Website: crate-barrel
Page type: customer-info-address
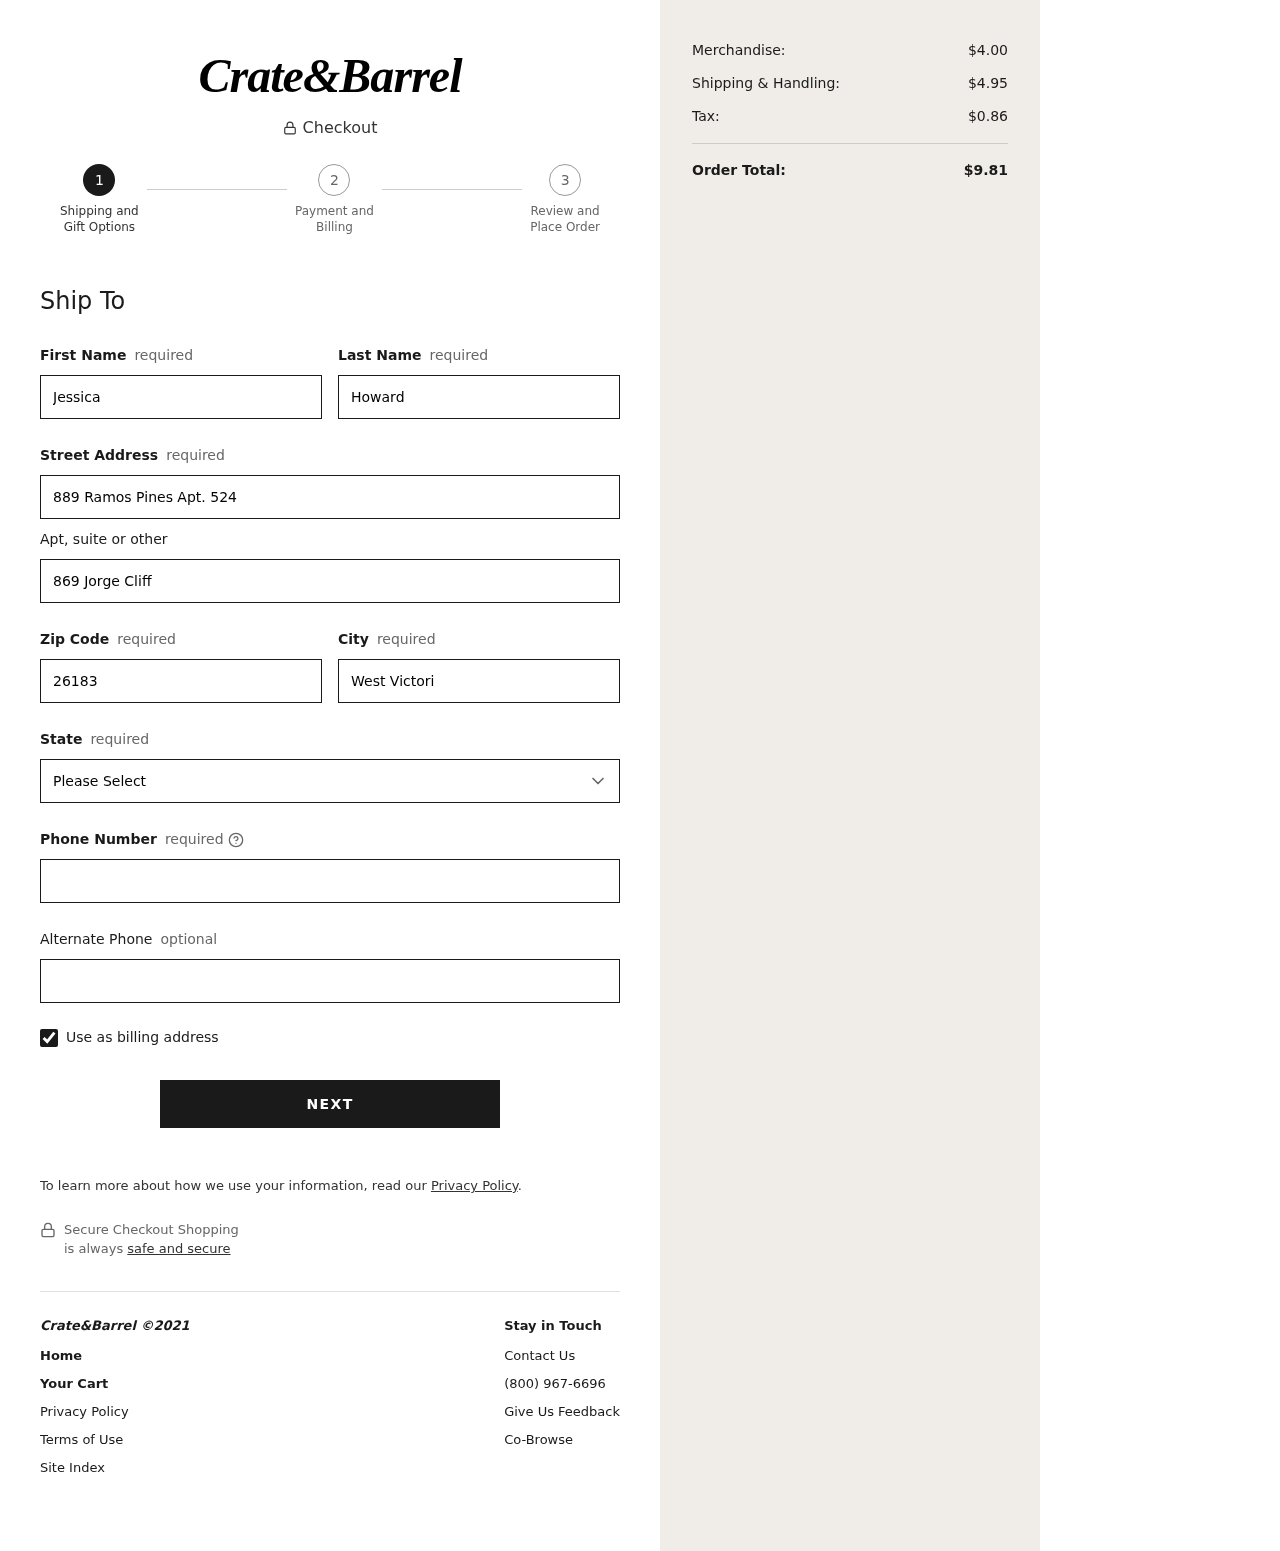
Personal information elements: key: PII_STATE
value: North Dakota
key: PII_FIRSTNAME
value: Jessica
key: PII_LASTNAME
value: Howard
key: PII_STREET
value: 889 Ramos Pines Apt. 524
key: PII_STREET2
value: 869 Jorge Cliff
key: PII_POSTCODE
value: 26183
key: PII_CITY
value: West Victoriaton
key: PII_PHONE
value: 9505098189
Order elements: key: ORDER_SUBTOTAL
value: $4.00
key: ORDER_SHIPPING_COST
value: $4.95
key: ORDER_TAX
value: $0.86
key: ORDER_TOTAL
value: $9.81